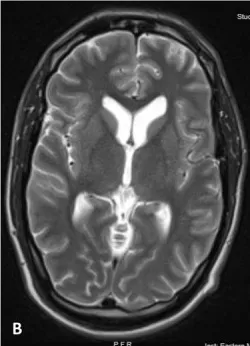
(B) Axial T2 MRI at 6 months after surgery, showing normal size of ventricles and sulci.
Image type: radiology (mri)